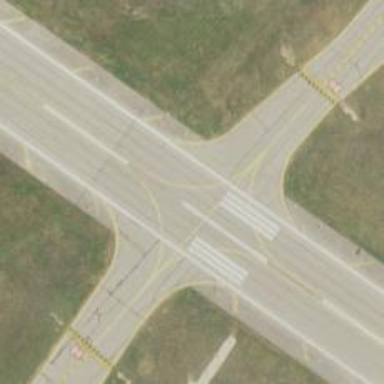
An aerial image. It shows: Image of taxiway at airport.